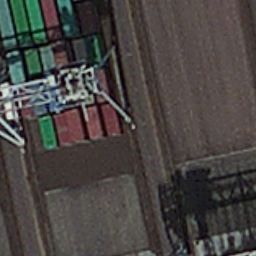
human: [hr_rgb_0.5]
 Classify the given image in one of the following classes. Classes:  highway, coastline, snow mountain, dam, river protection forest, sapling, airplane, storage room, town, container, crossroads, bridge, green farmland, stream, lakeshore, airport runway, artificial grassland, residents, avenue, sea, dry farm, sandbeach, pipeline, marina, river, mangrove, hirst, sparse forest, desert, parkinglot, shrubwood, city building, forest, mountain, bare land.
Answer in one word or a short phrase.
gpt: container